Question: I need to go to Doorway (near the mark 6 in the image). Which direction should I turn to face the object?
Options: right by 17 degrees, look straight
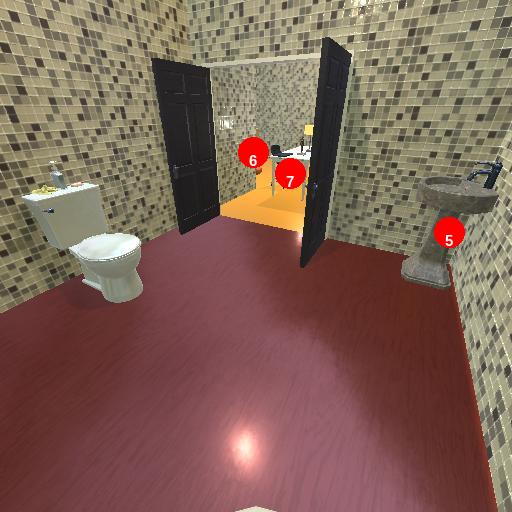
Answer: right by 17 degrees